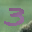
Label: 3